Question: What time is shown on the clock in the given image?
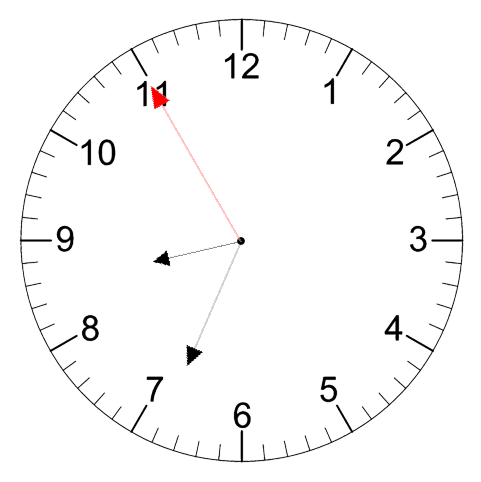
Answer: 08:33:55